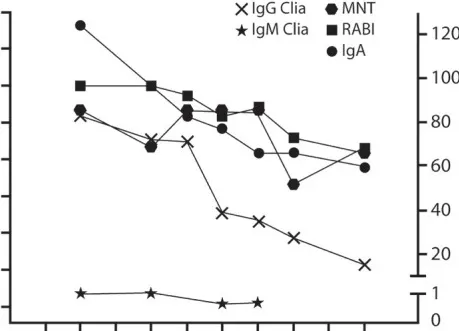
Antibody and neutralizing kinetics. (A) IgA, MNT, and RABI titers superimposed to anti-S + anti-N IgG and IgM. IgA, MNT, and RABI are expressed as reciprocal of dilution on a base 2 antilog scale (left "X" axis). IgG and IgM are expressed as AU on a linear scale (right "Y" axis).
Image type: pathology (giemsa)